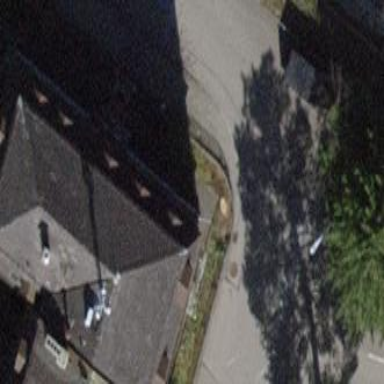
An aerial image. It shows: Residential building with tiled roof.